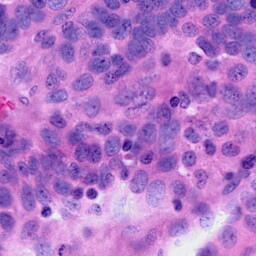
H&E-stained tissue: Ovarian